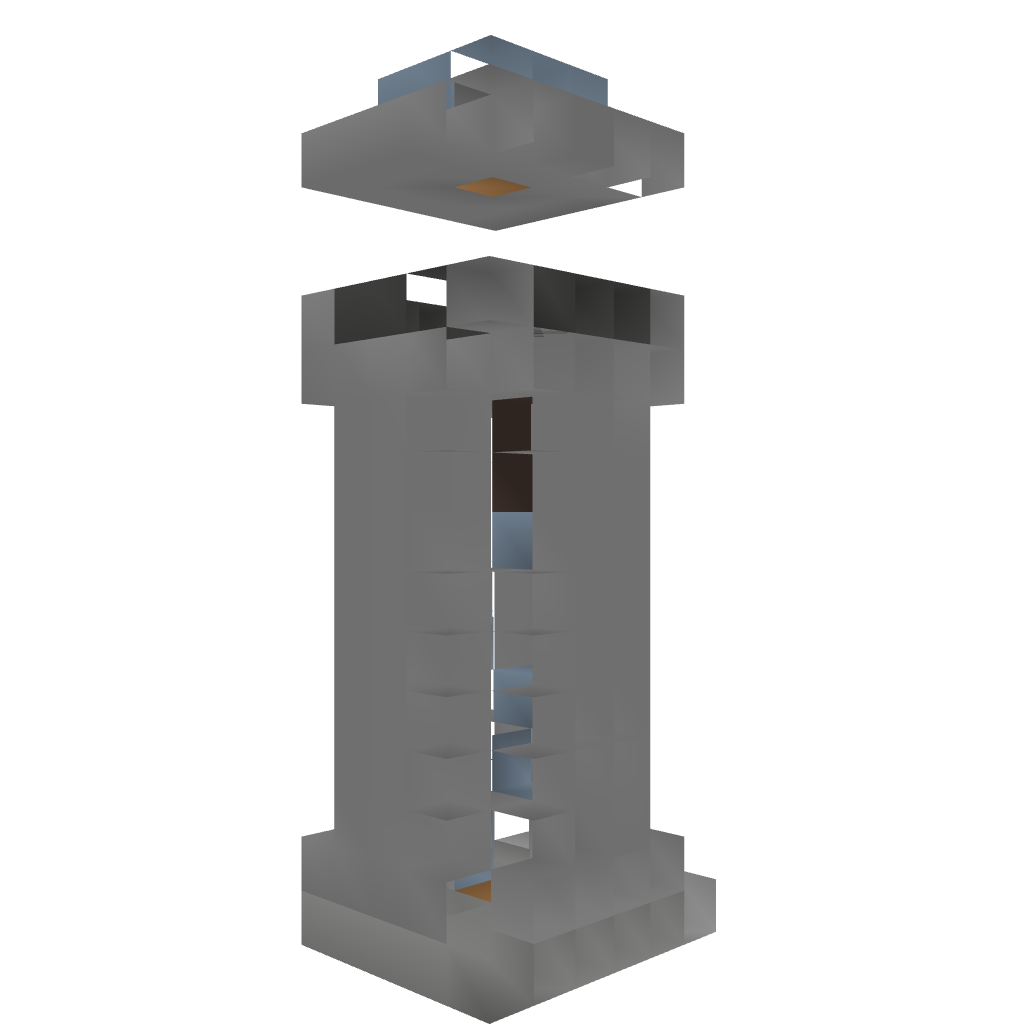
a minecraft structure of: Modern Watch Tower